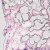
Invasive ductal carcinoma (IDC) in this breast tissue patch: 0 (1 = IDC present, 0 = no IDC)